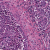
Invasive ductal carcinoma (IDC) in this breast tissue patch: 1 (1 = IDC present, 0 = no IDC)